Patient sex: M
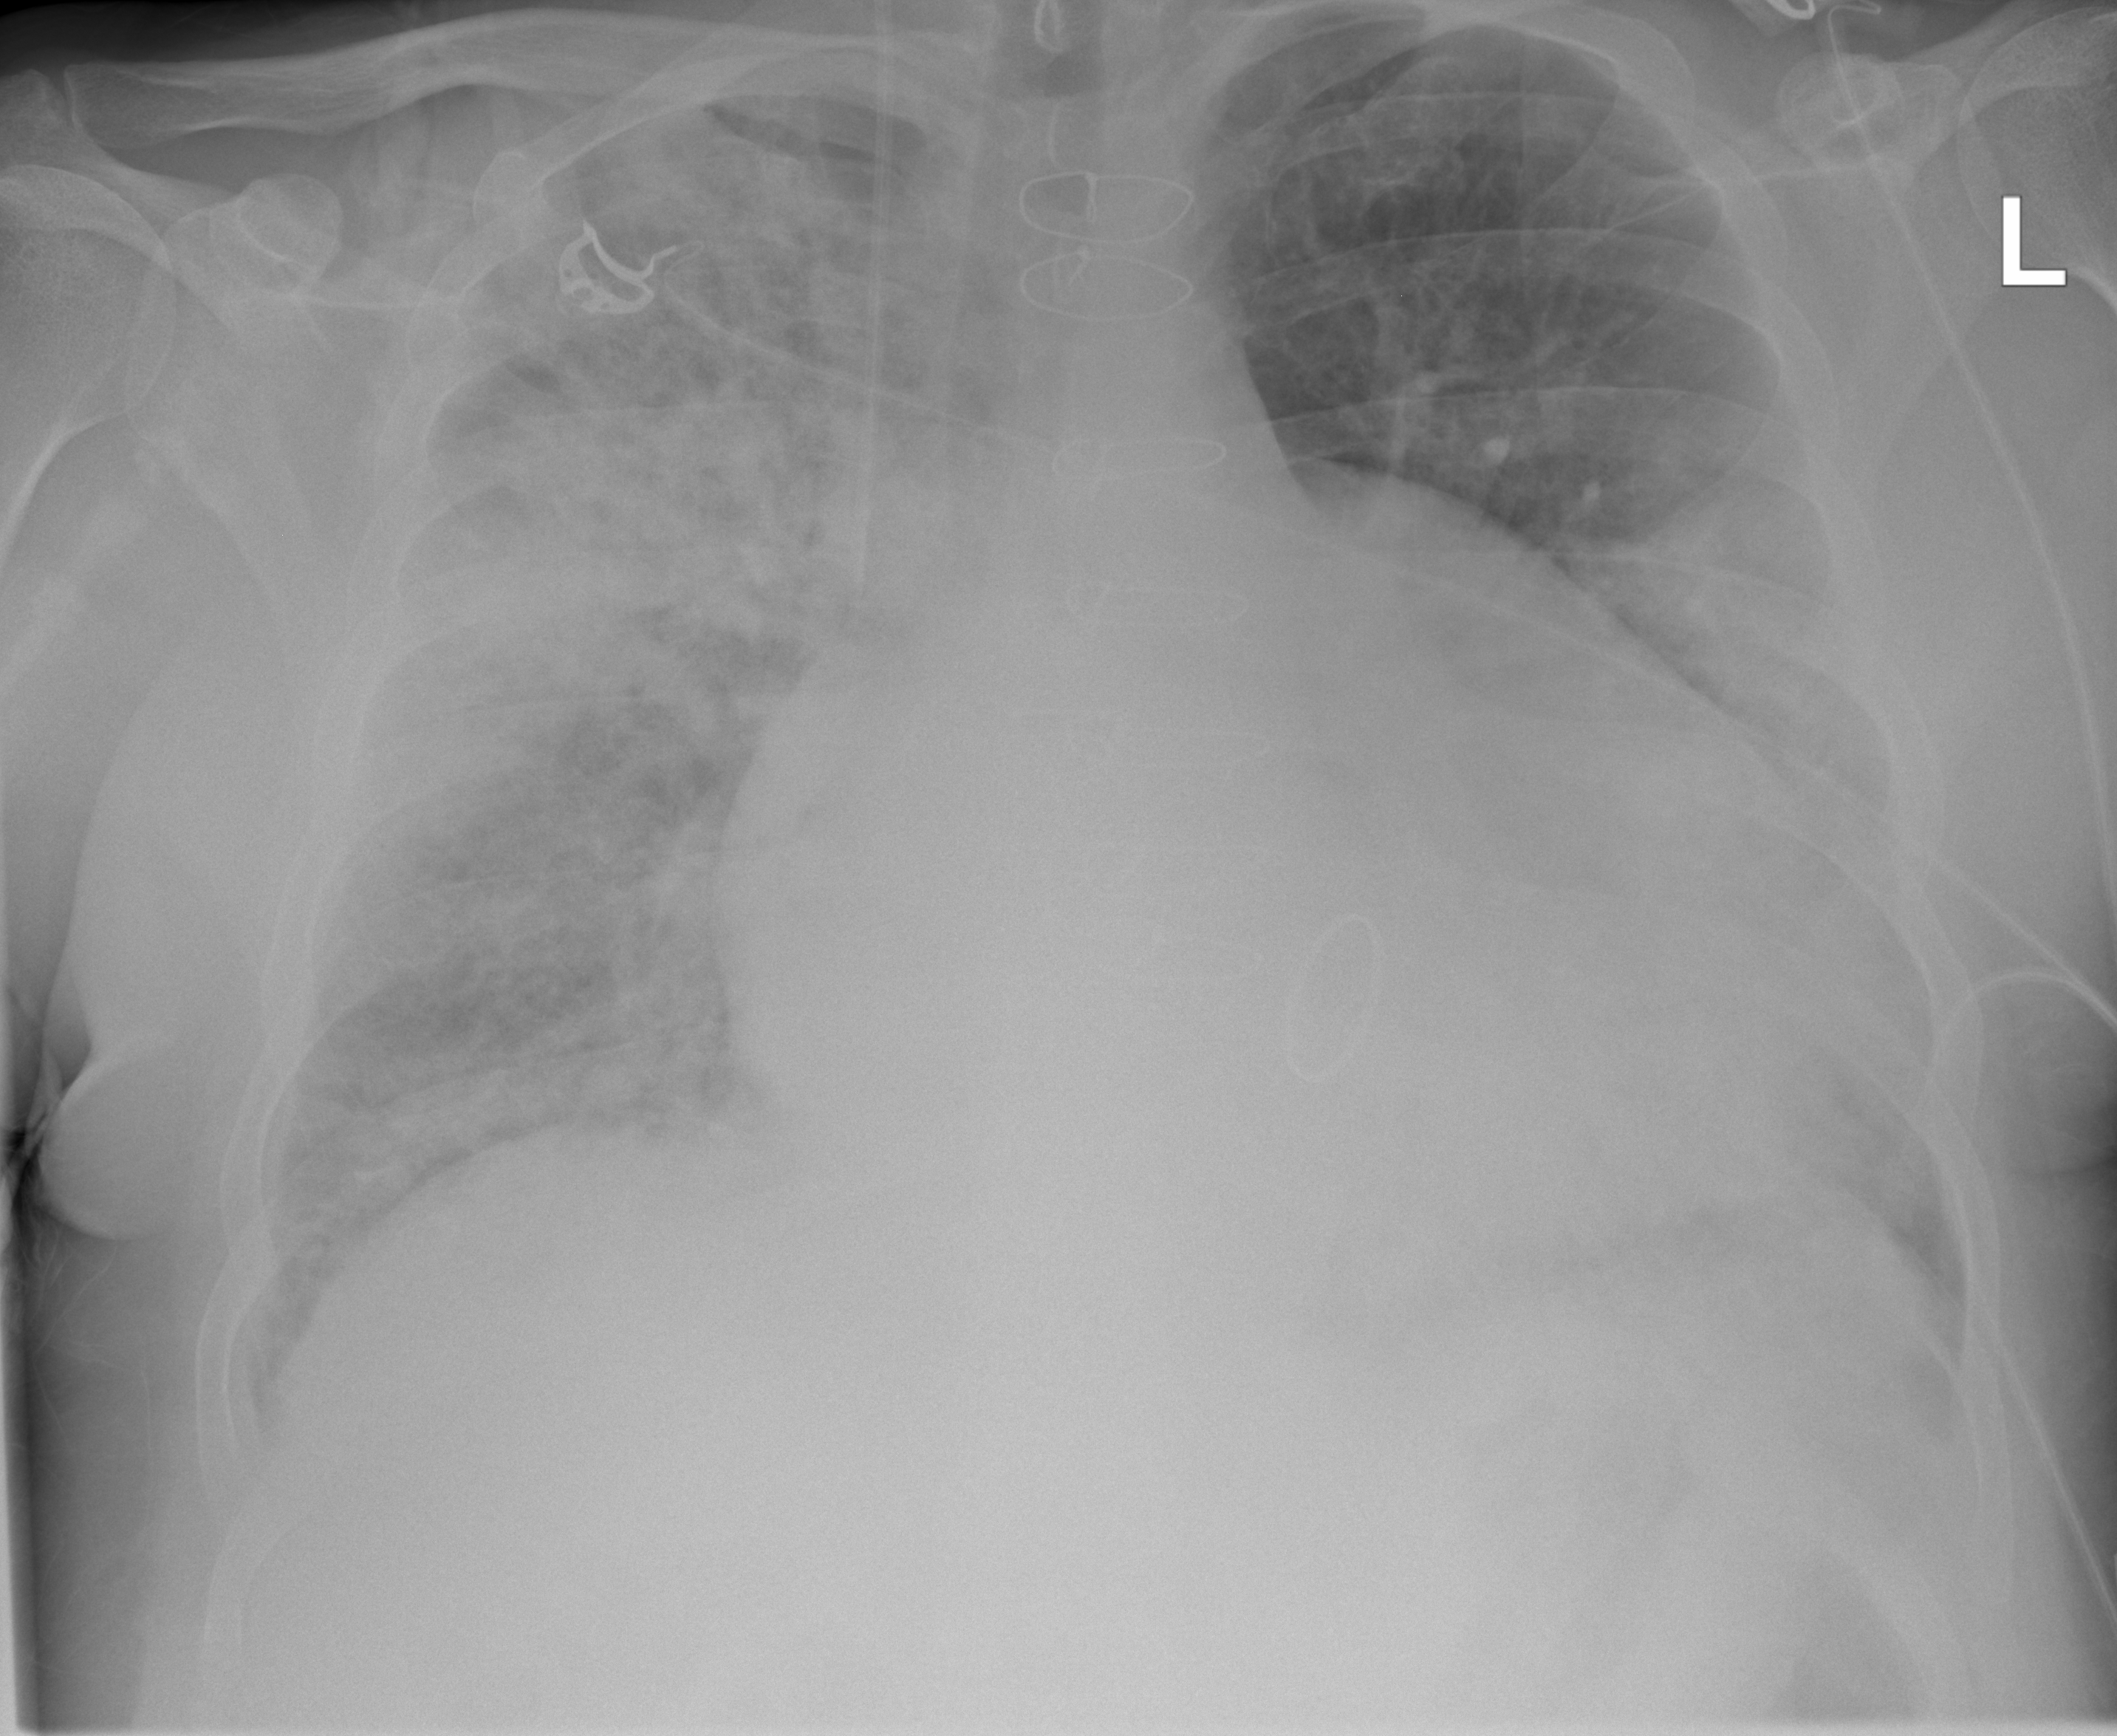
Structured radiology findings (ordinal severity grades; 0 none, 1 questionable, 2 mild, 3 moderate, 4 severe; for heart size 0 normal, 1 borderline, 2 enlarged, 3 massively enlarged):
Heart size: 3
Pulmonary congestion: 1
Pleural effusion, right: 0
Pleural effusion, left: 0
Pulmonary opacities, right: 3
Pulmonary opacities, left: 2
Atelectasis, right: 1
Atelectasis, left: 1